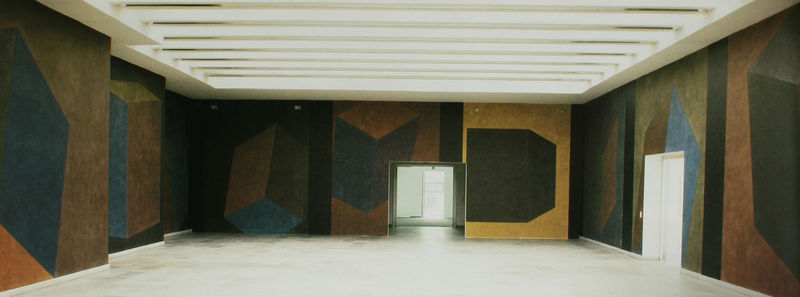
Titel: Installation Westfälischer Kunstverein Münster, Münster - Tilted forms
Künstler: Sol Lewitt
Schlagwörter: blau, weiß, grün, ocker, braun, grau, licht, raum, schwarz, tür, beige, wand, rahmen, boden, decke, schräg, ecke, perspektive, türen, fußboden, farben, saal, wände, eingang, würfel, ausstellung, seiten, museum, sol, geometrie, lewitt, installation, kubus, oberlicht, isometrie, lamellen, rauminstallation, cken, eände, giu, kantene, t87o, tgi7, tgoi7, uiz, öiug